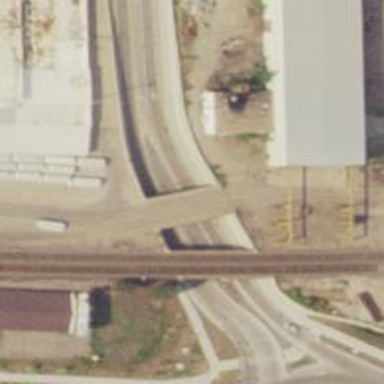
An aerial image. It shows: Railway spur bridge.